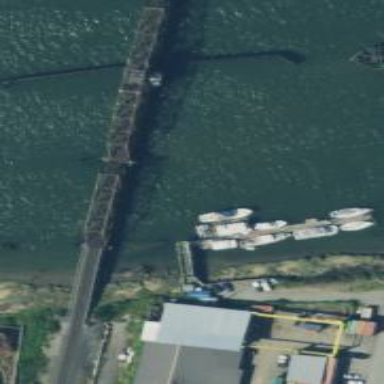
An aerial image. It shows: Man-made pier.